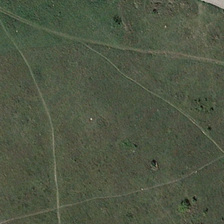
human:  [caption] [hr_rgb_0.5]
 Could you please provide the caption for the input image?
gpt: a road is next to a piece of green meadow .

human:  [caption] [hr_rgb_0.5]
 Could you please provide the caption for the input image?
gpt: a road is next to a piece of green meadow .

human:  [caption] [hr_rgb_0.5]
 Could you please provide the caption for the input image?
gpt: a road is next to a piece of green meadow .

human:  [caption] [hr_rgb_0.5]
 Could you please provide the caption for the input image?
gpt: a road is next to a piece of green meadow .

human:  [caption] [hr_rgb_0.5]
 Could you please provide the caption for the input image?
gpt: a road is next to a piece of green meadow .